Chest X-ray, PA view. Patient: 17 years old, sex F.
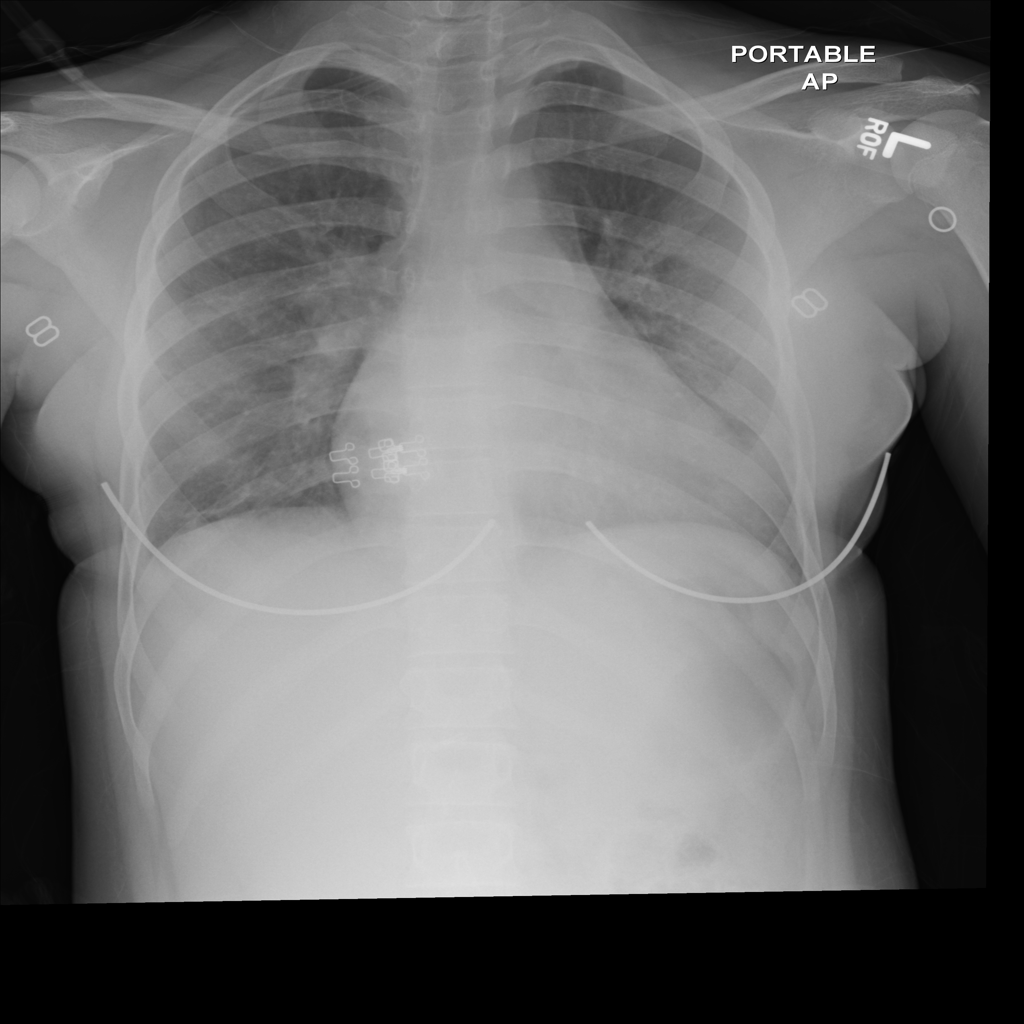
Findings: Infiltration